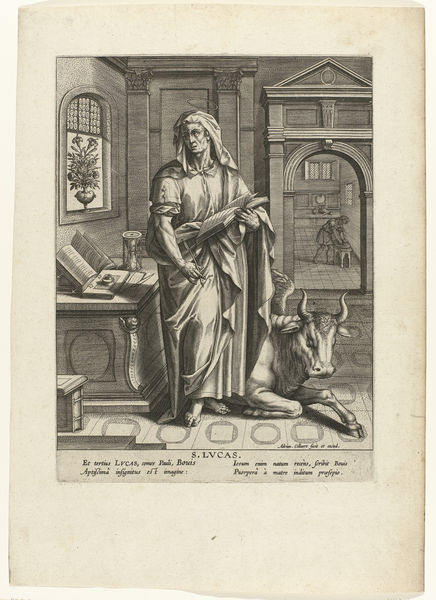
Titel: Evangelist Marcus
Künstler: Adriaen Collaert
Standort: Amsterdam
Institution: Rijksmuseum
Schlagwörter: feder, mann, blumen, tisch, tür, leute, alte, vase, bücher, blumenvase, bogen, alter mann, giebel, rind, rundbogen, kopftuch, buch, druck, schwarz weiß, radierung, lithografie, lilie, buchdruck, androgyn, schreiben, stundenglas, schreiber, alte frau, stier, lukas, sanduhr, 14. jahrhundert, st. lucas, katheter, androgy